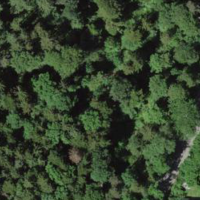
EUNIS habitat code: 44
Species observed at this site:
Lonicera acuminata